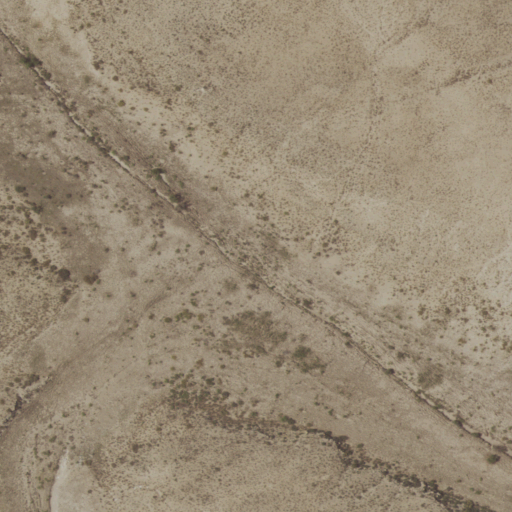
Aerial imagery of valley in New Mexico named Chosa Draw containing shrub, woody wetlands, herbaceous wetlands, and grassland